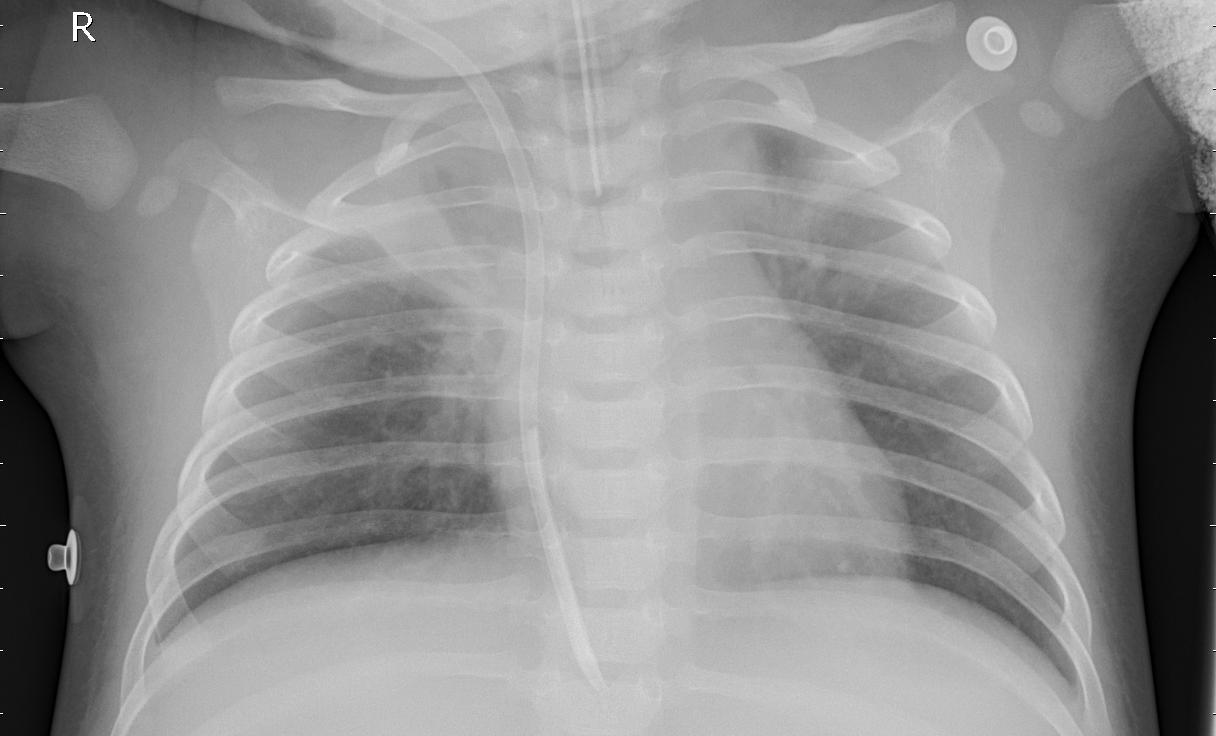
Diagnosis: PNEUMONIA